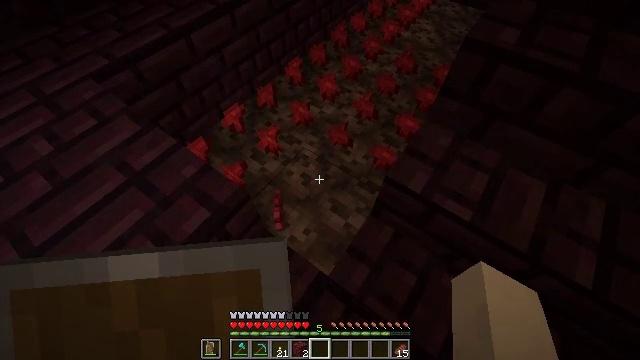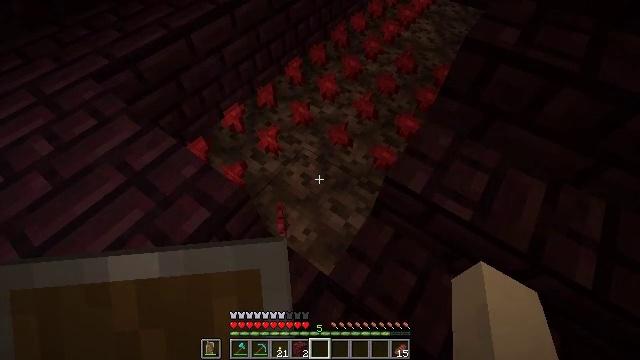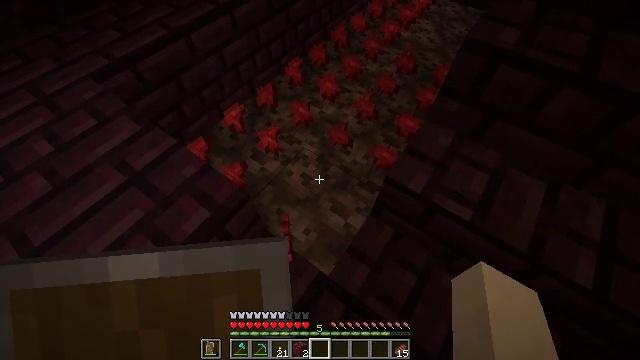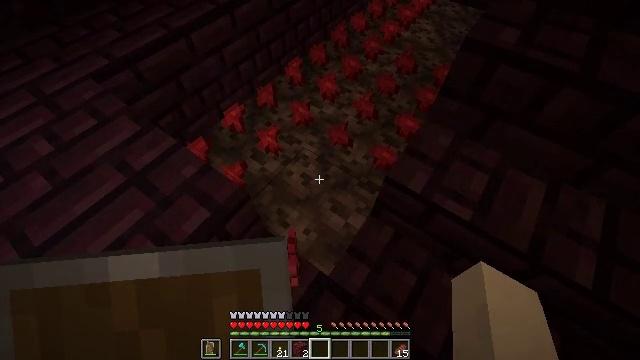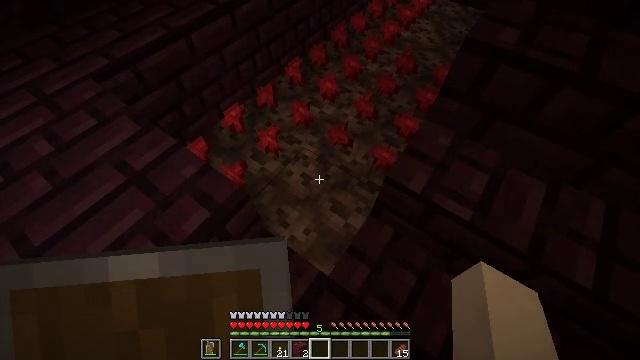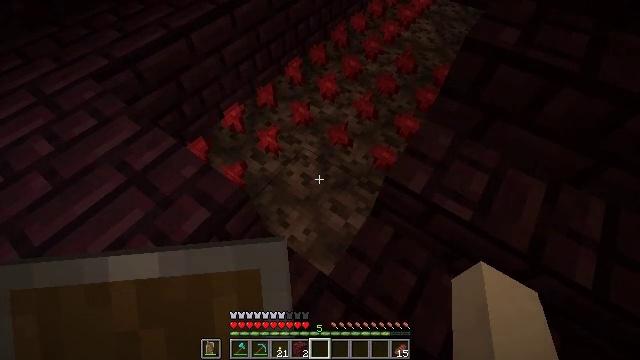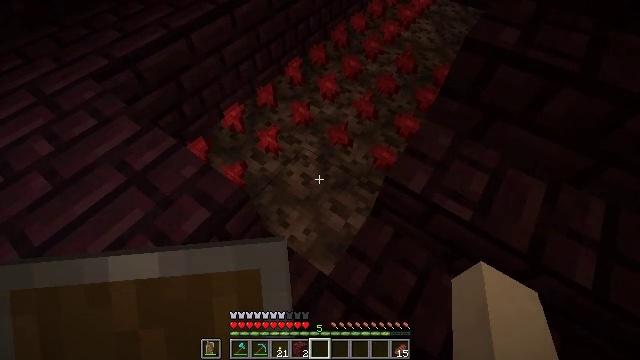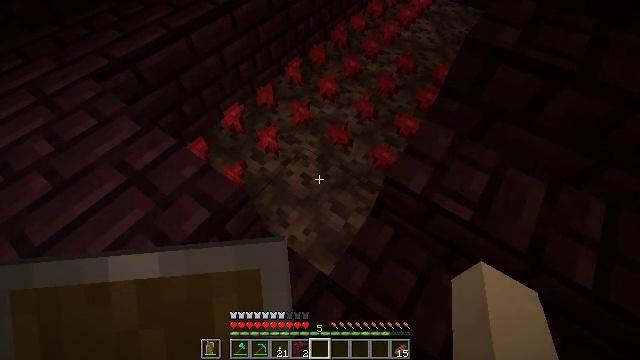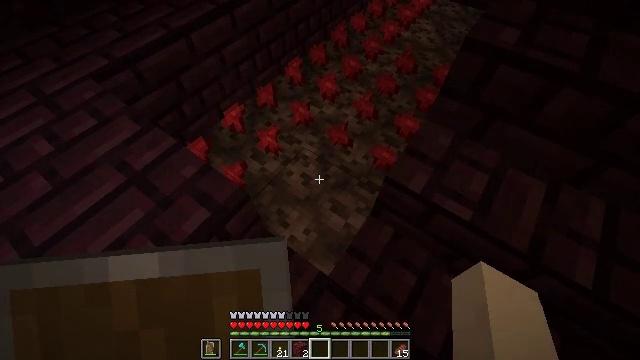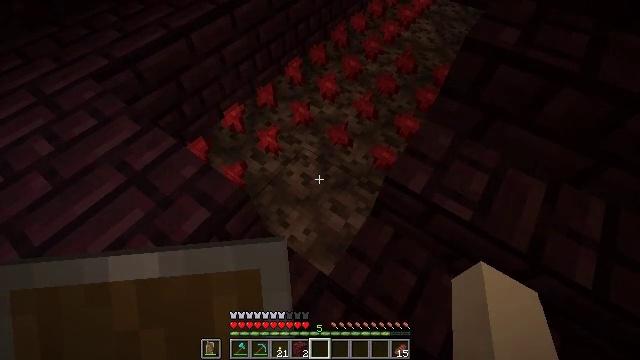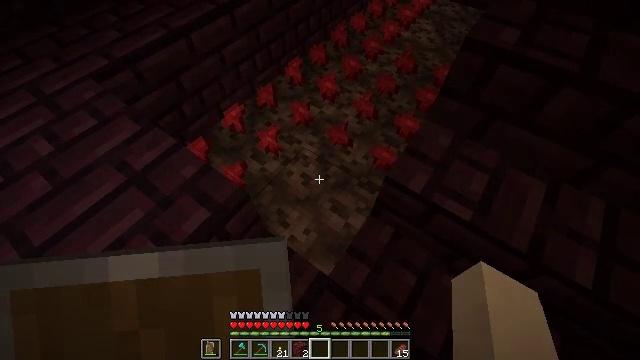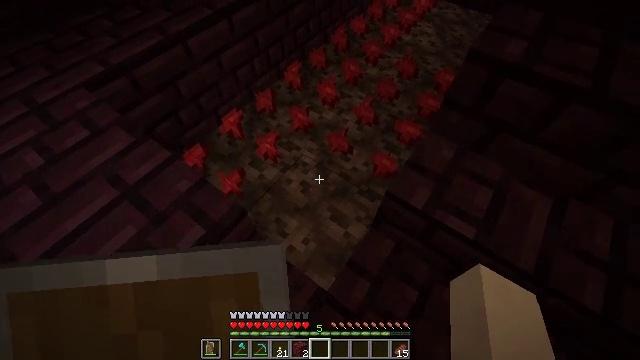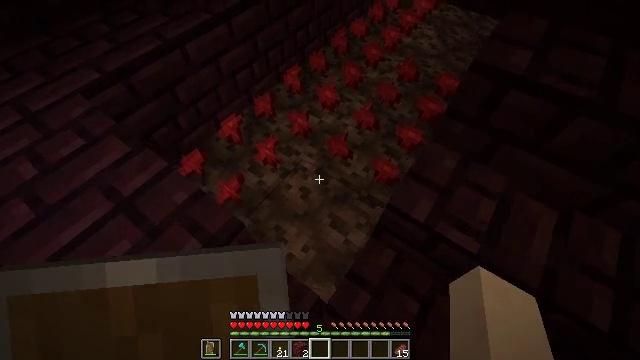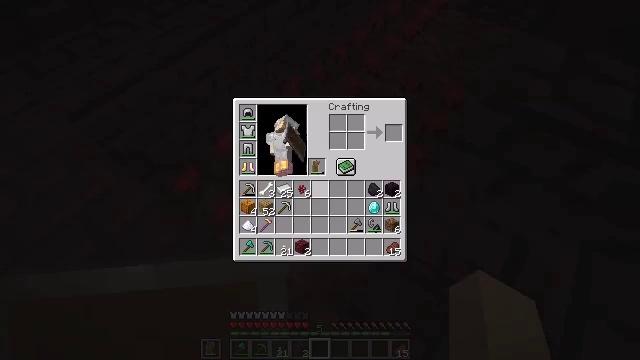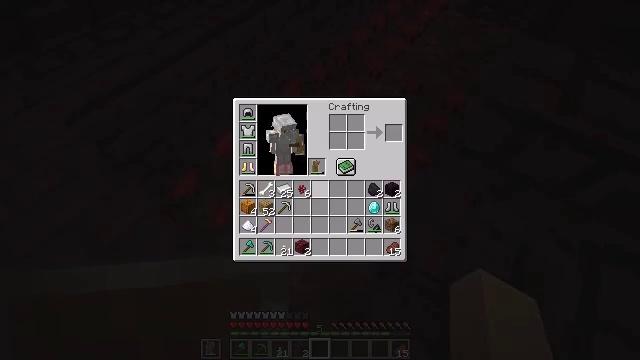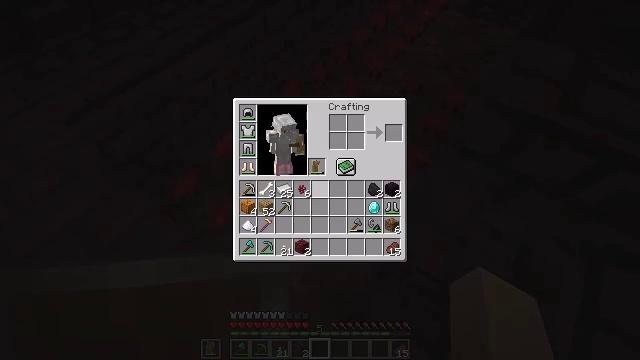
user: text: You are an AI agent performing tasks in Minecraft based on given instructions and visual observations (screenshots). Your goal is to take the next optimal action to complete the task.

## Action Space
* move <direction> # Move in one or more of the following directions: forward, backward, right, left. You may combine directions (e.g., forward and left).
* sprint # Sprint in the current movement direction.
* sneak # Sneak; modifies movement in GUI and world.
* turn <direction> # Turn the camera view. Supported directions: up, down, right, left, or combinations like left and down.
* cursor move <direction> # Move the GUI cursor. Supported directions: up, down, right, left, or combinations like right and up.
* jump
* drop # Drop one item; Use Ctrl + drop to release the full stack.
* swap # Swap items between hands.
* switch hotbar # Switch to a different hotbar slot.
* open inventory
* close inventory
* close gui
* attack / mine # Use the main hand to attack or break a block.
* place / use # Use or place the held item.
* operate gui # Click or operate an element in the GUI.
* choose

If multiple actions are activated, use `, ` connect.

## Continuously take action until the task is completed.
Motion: motion action
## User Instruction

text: Collect nether wart by breaking it.
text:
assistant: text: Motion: no_op
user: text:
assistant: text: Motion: no_op
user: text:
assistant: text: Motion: no_op
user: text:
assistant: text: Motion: no_op
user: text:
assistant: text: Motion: no_op
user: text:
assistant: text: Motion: no_op
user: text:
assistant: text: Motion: no_op
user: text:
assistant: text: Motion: no_op
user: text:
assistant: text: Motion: no_op
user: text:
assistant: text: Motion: no_op
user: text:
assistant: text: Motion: move forward
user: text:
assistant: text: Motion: move forward
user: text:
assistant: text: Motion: open inventory
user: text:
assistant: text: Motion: open inventory
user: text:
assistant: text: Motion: open inventory
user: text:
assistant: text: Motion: no_op
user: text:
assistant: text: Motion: no_op
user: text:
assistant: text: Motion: no_op
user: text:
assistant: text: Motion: no_op
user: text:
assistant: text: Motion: cursor move left and down
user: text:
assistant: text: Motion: no_op
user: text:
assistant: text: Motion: no_op
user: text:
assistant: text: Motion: no_op
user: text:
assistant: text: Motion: close inventory
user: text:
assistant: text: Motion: close inventory
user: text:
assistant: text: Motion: move forward, turn left
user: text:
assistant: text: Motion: move forward, turn left and down
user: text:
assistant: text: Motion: move forward, turn left and down
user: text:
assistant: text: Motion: turn left
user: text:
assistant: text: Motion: turn left